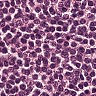
Metastatic tissue present: no